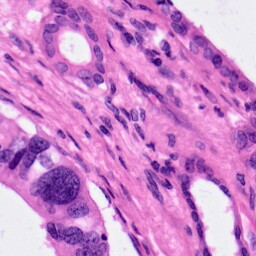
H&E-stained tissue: Pancreatic